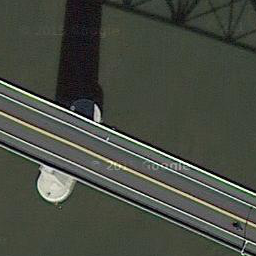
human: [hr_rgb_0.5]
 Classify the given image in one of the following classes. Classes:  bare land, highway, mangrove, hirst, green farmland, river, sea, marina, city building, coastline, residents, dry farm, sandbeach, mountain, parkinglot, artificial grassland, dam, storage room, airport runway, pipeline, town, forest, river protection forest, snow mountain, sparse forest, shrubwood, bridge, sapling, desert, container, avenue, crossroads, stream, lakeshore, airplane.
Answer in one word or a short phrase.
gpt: bridge